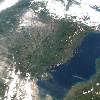
Label: land